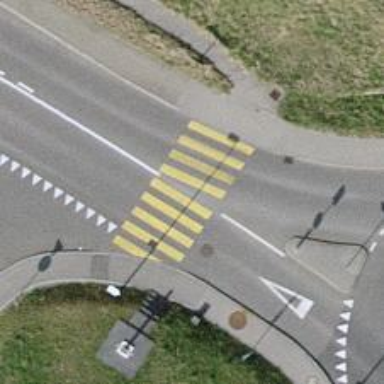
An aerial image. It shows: Uncontrolled zebra crossing with markings on the road.